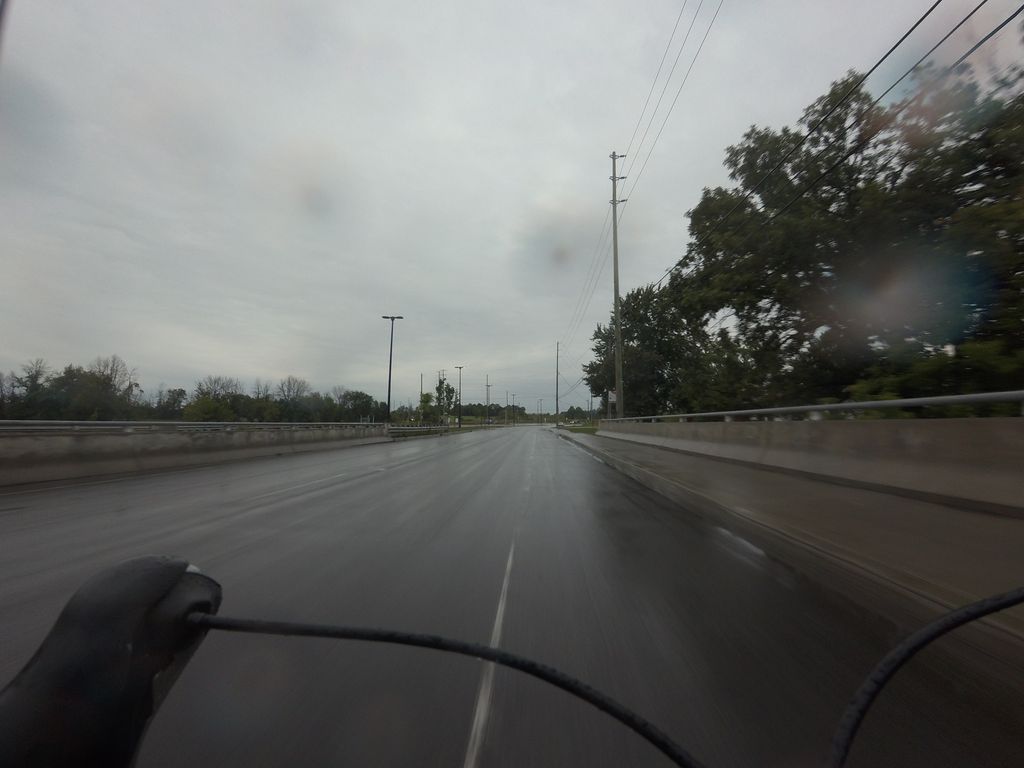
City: ottawa-gatineau